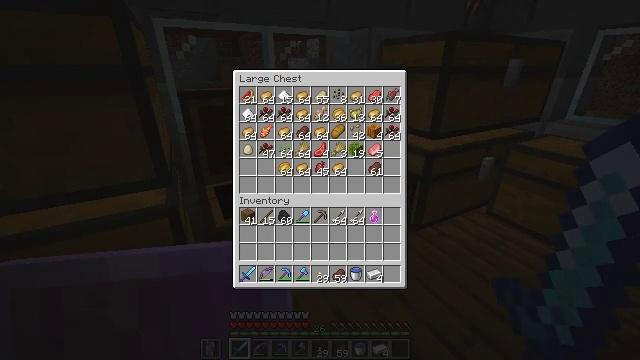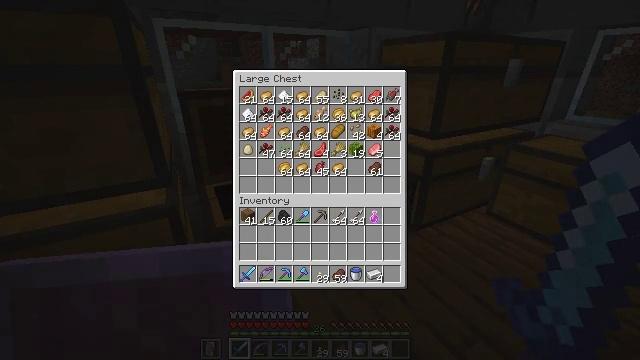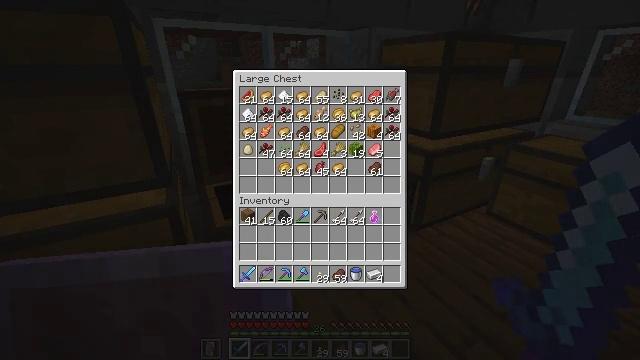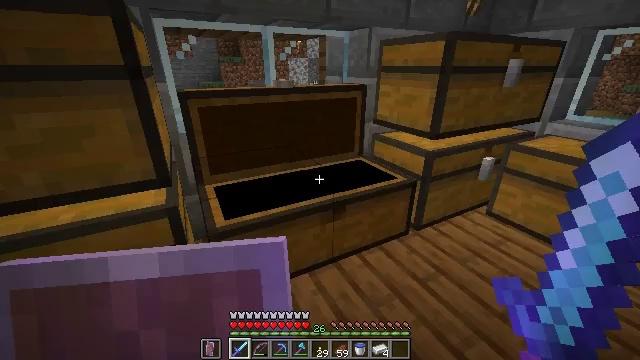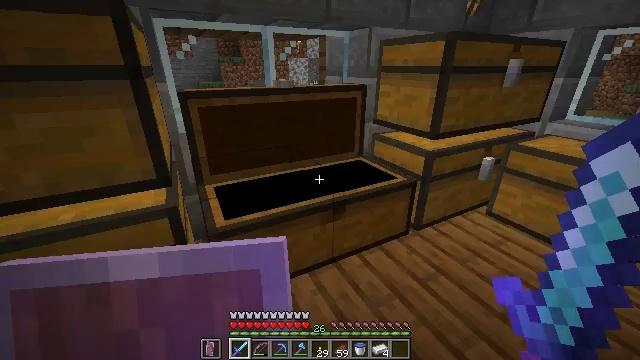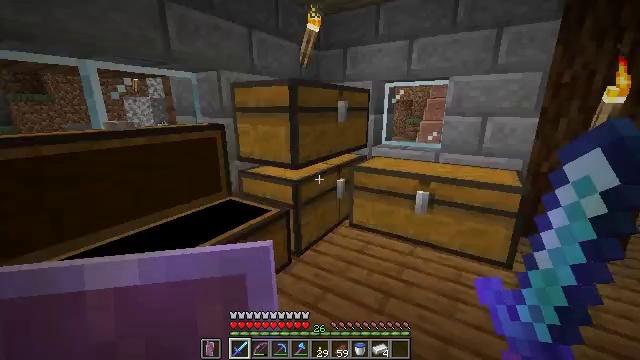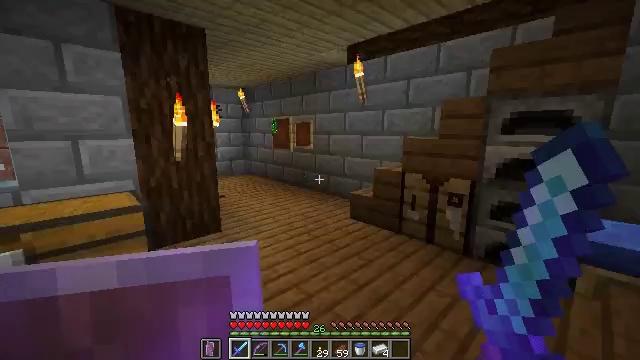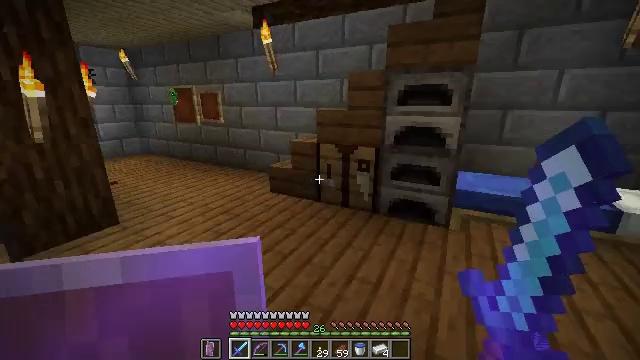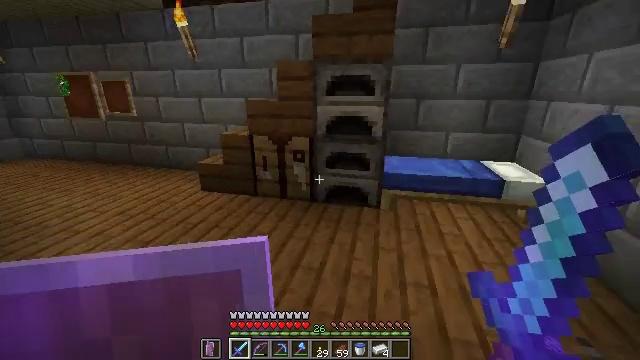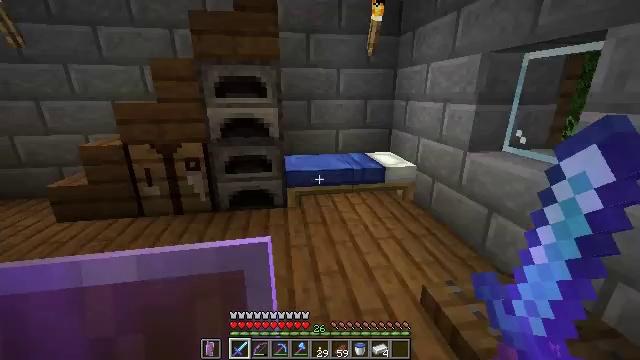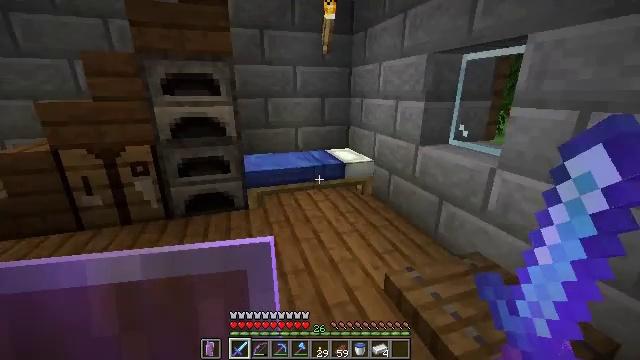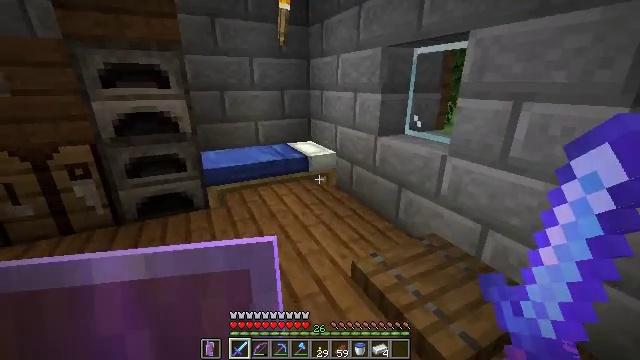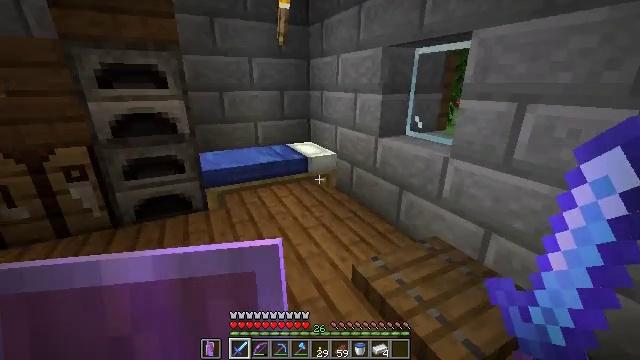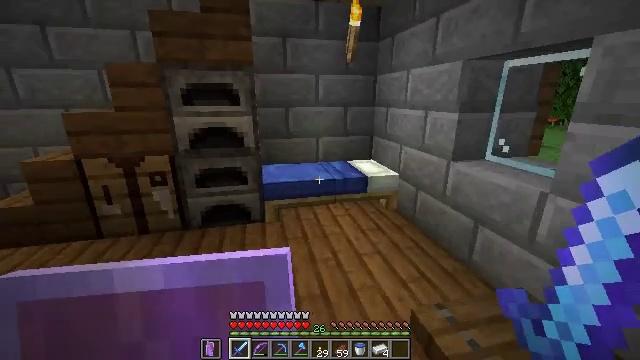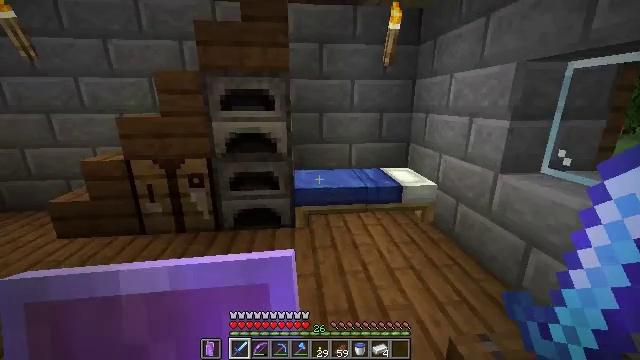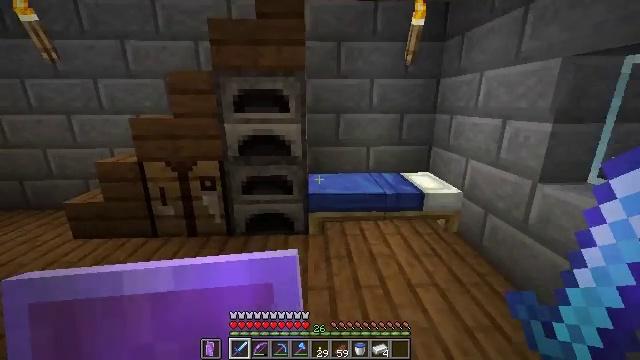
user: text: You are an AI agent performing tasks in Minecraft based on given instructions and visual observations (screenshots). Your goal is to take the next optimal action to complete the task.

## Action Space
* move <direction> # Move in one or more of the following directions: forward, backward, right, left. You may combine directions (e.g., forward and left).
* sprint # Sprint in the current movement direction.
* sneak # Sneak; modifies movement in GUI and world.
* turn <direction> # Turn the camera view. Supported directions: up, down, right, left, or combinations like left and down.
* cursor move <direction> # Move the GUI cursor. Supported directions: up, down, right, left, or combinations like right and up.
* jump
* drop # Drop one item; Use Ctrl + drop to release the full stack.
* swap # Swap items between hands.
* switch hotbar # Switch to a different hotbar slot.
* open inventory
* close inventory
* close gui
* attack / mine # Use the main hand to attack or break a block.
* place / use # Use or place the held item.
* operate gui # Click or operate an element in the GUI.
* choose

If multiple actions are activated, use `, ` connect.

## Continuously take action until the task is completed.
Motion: motion action
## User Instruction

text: Mine potatoes from the farmland.
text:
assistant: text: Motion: cursor move right and down
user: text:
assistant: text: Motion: no_op
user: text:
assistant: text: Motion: no_op
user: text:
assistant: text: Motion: no_op
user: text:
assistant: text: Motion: turn right and up
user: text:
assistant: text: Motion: turn right and up
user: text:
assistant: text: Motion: turn right and down
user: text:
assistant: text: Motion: turn right and down
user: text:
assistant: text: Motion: turn right
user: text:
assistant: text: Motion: turn right
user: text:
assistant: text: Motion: turn right and down
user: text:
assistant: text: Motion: move forward
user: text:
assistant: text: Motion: move forward, turn left and up
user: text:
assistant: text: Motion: move forward, turn left and up
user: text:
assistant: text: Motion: move forward, turn left
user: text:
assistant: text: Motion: move forward, turn left
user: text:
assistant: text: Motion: move forward
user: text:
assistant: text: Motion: move forward
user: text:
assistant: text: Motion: move forward
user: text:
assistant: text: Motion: no_op
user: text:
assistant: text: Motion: turn left
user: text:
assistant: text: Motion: turn left and down
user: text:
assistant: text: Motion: turn left and down
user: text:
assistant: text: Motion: no_op
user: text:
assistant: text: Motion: move forward
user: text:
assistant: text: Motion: move forward, turn left and down
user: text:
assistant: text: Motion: move forward, turn left and up
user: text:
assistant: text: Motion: move forward, turn left and up
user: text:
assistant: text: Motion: move forward
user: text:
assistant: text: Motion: move forward